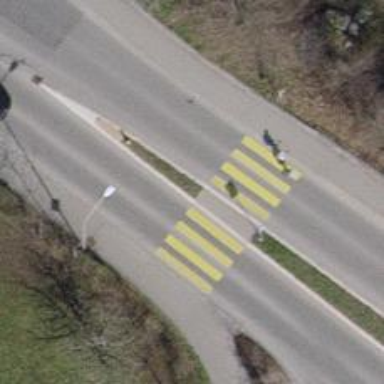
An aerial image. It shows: Marked crossing with pedestrian island.